Interaction volume radius: 5 \u00c5
Interaction volume height: 25 \u00c5
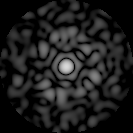
Disorder parameter: 0.8471